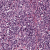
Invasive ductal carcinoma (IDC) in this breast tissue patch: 1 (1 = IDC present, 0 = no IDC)